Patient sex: M
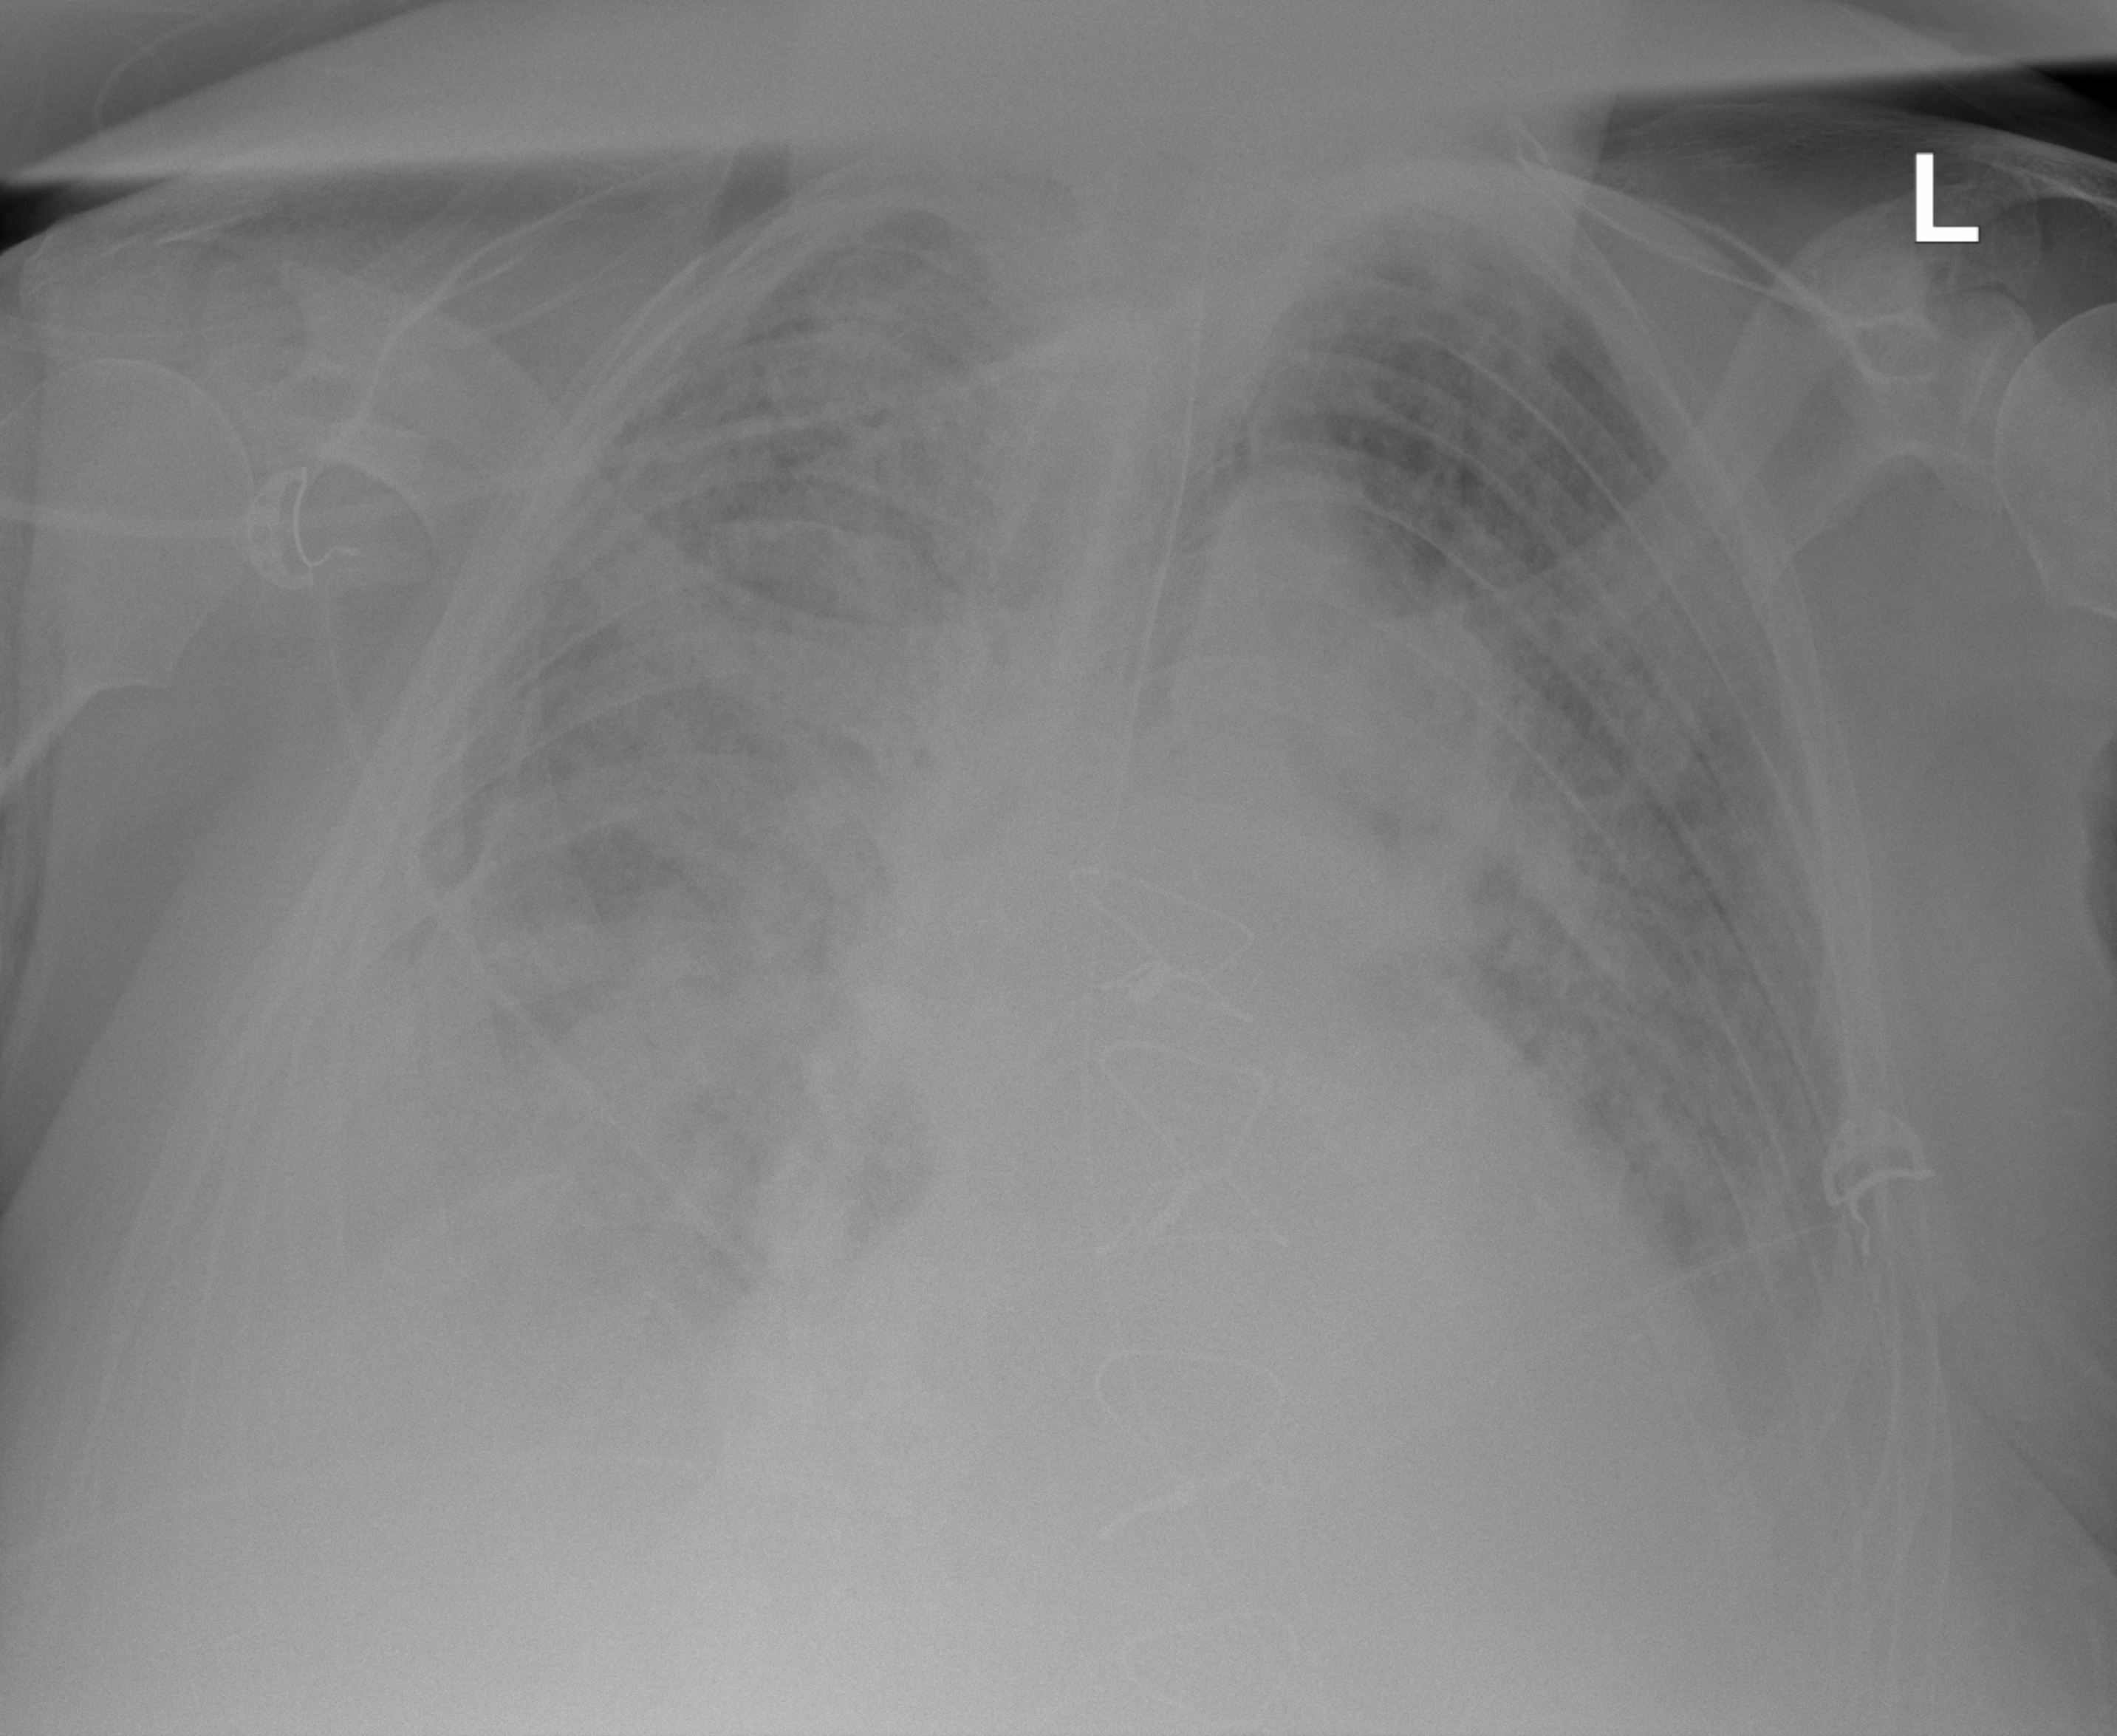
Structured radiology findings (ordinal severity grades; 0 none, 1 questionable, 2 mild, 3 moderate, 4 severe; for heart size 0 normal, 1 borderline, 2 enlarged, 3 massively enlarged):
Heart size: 2
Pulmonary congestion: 3
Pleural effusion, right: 3
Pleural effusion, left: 2
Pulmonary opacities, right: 4
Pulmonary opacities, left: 3
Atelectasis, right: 2
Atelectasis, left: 1